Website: bh-photo
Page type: customer-info-address
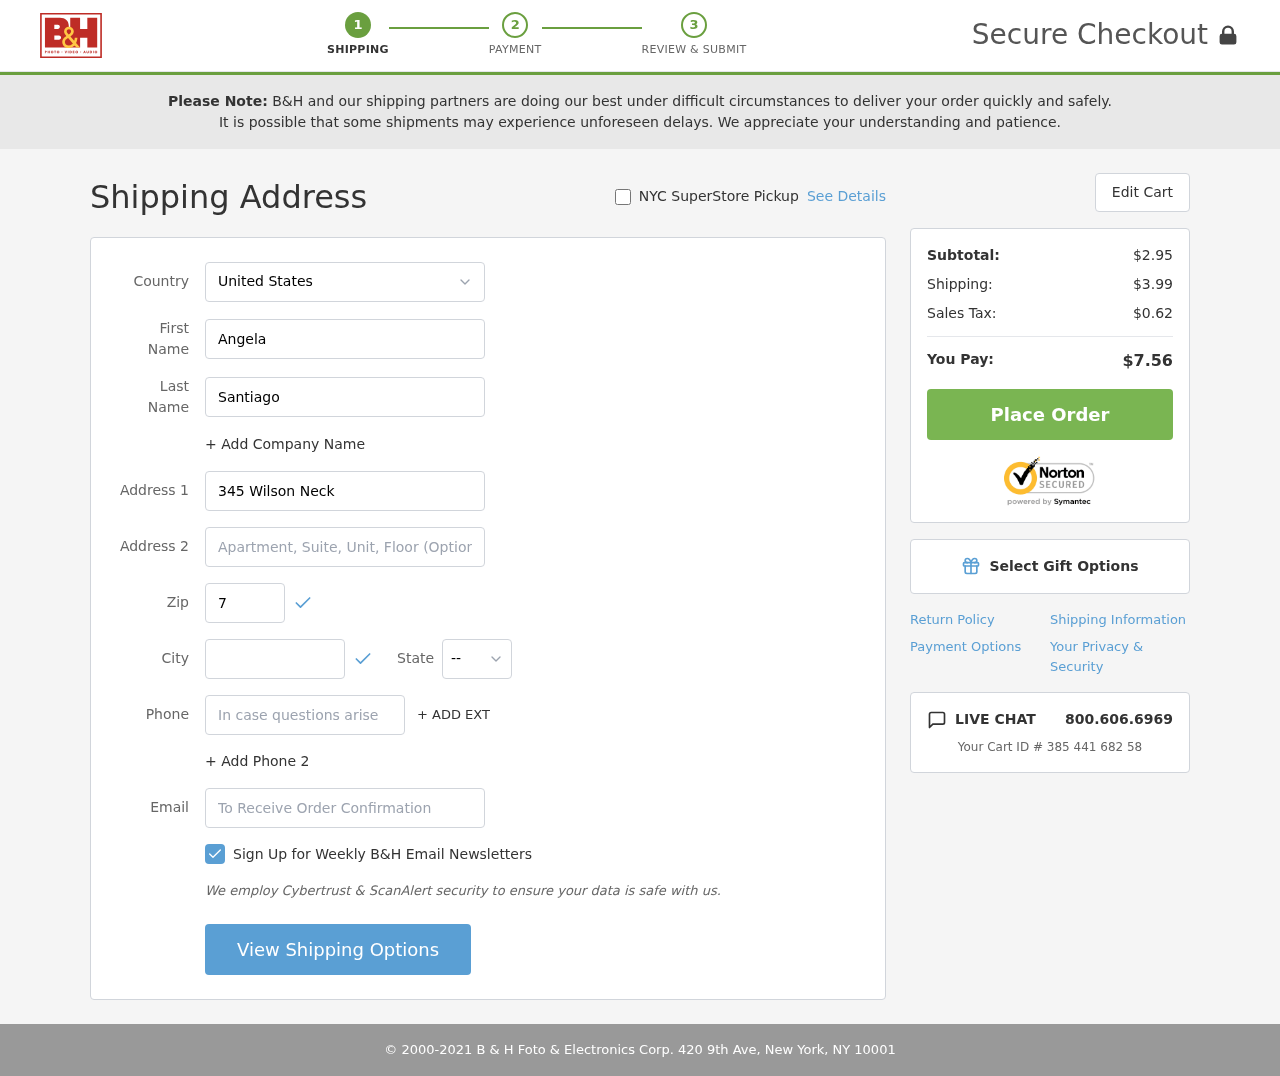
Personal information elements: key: PII_CITY
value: West Jonathanhaven
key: PII_COUNTRY
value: United States
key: PII_EMAIL
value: angela.santiago@gmail.com
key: PII_FIRSTNAME
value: Angela
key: PII_LASTNAME
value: Santiago
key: PII_PHONE
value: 3793135403
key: PII_POSTCODE
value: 76670
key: PII_STATE_ABBR
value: AK
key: PII_STREET
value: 345 Wilson Neck
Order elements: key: ORDER_SUBTOTAL
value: $2.95
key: ORDER_SHIPPING_COST
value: $3.99
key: ORDER_TAX
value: $0.62
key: ORDER_TOTAL
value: $7.56
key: ORDER_ID
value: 385 441 682 58